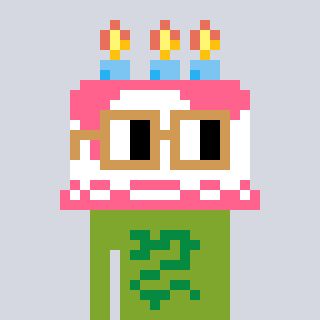
a pixel art character with square brown glasses, a cake-shaped head and a slimegreen-colored body on a cool background